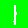
Digit: 1